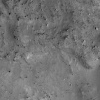
Atmospheric dust classification: not_dusty